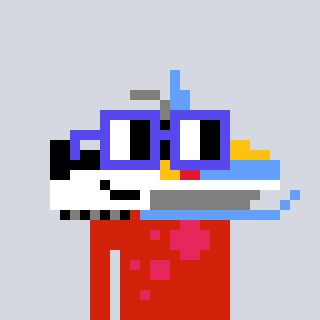
a pixel art character with square blue glasses, a snowmobile-shaped head and a red-colored body on a cool background